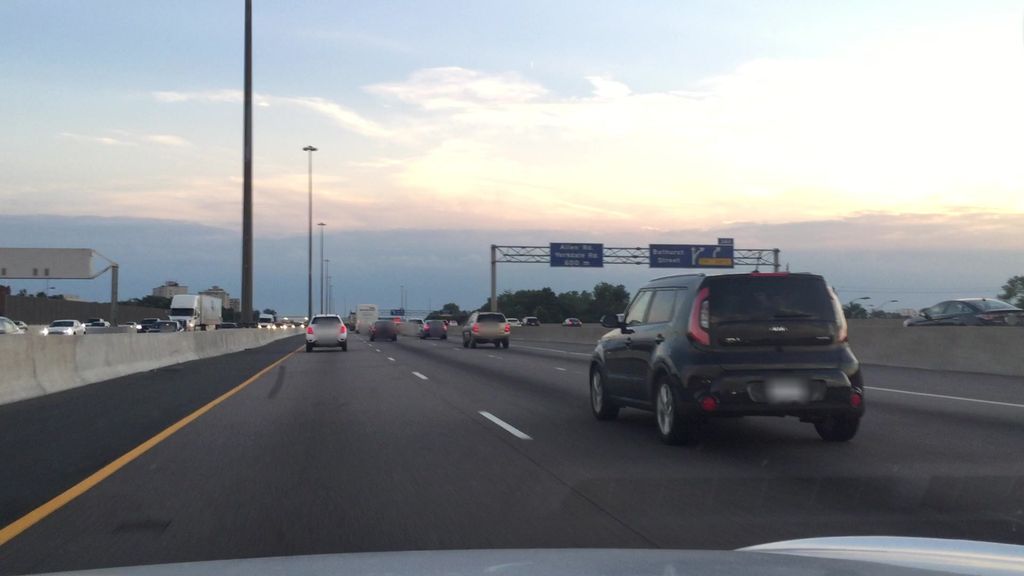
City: toronto